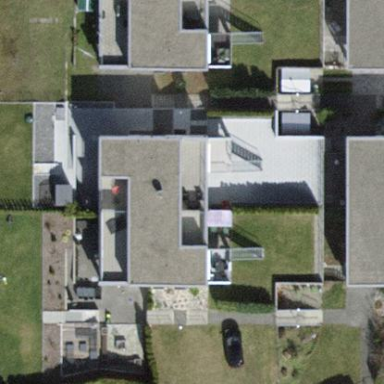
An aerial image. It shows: Semi-detached house with flat roof.